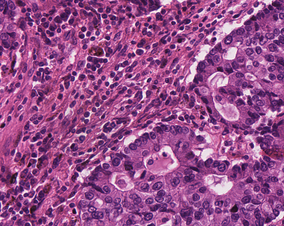
Tumor epithelial tissue: yes
Tumor-associated stroma tissue: yes
Normal tissue: no